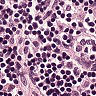
Metastatic tissue present: no